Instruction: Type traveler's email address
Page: traveler
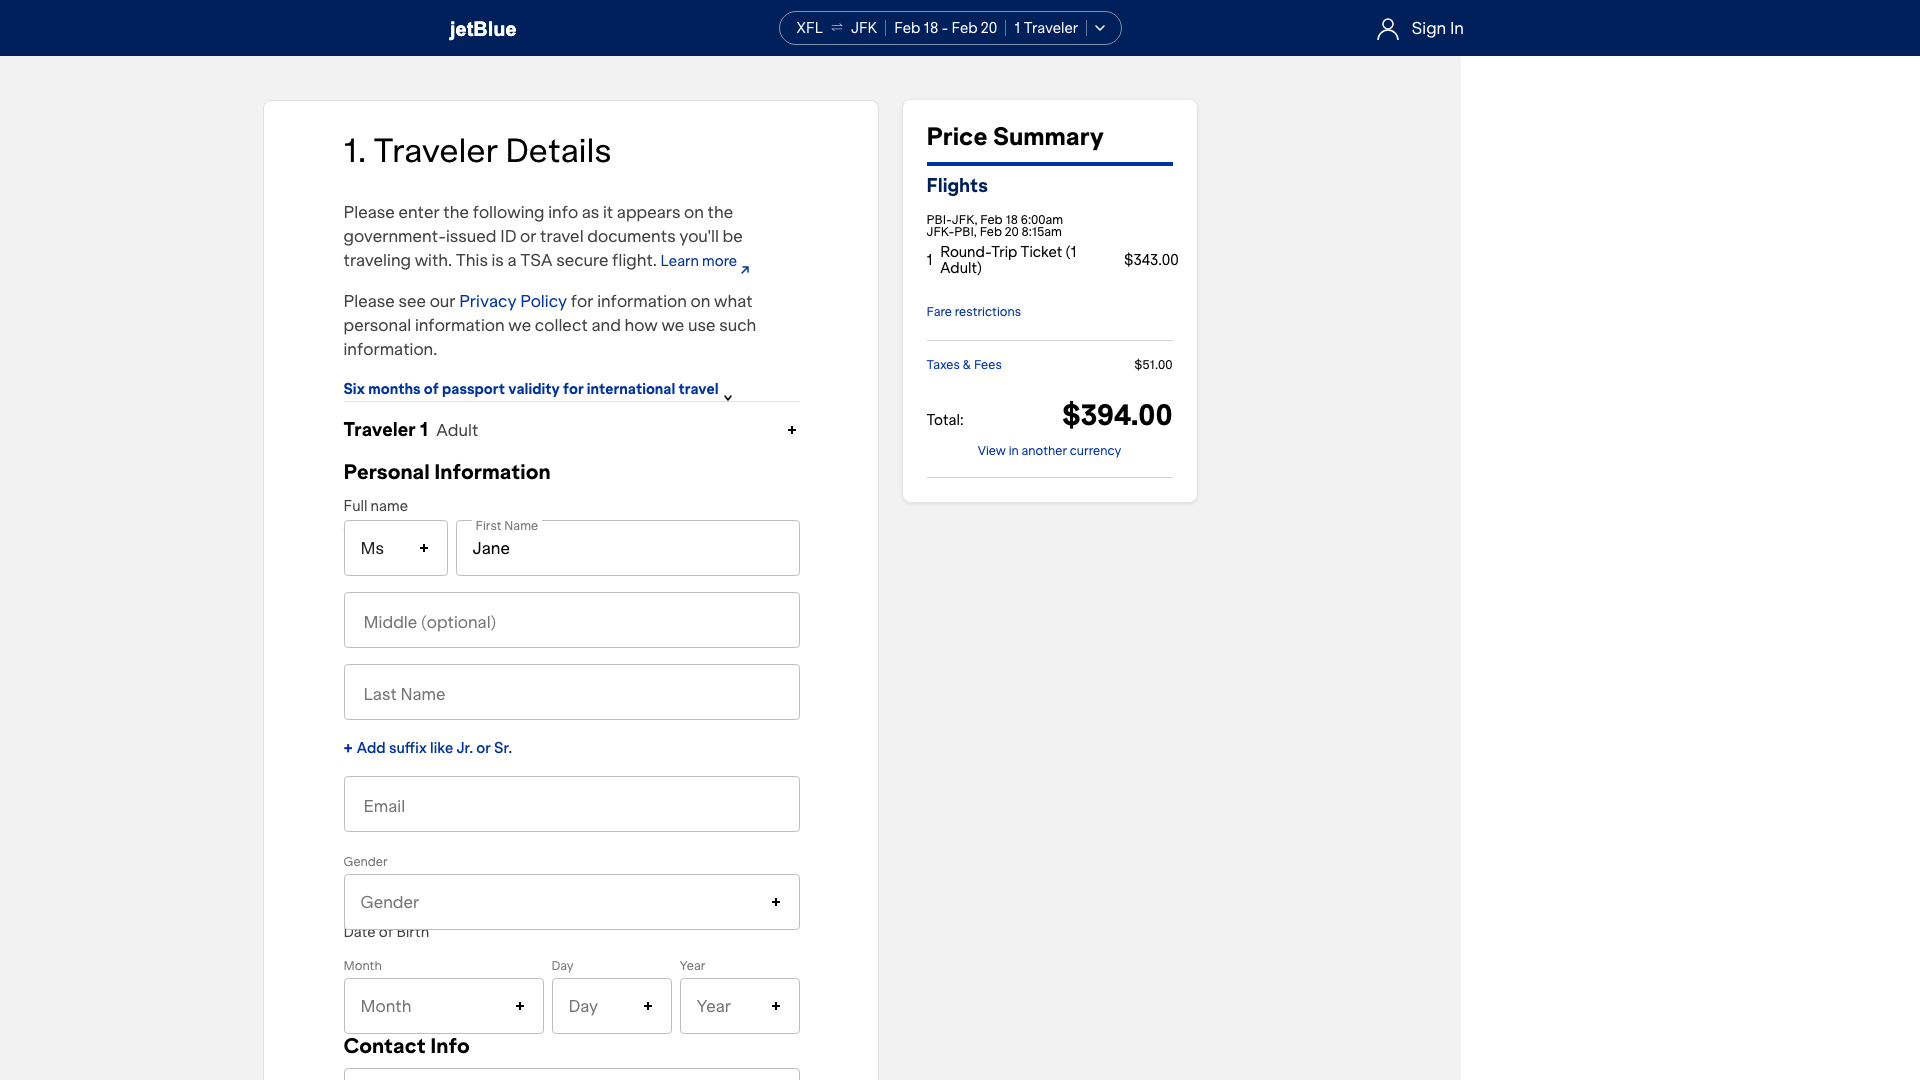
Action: type